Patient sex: F
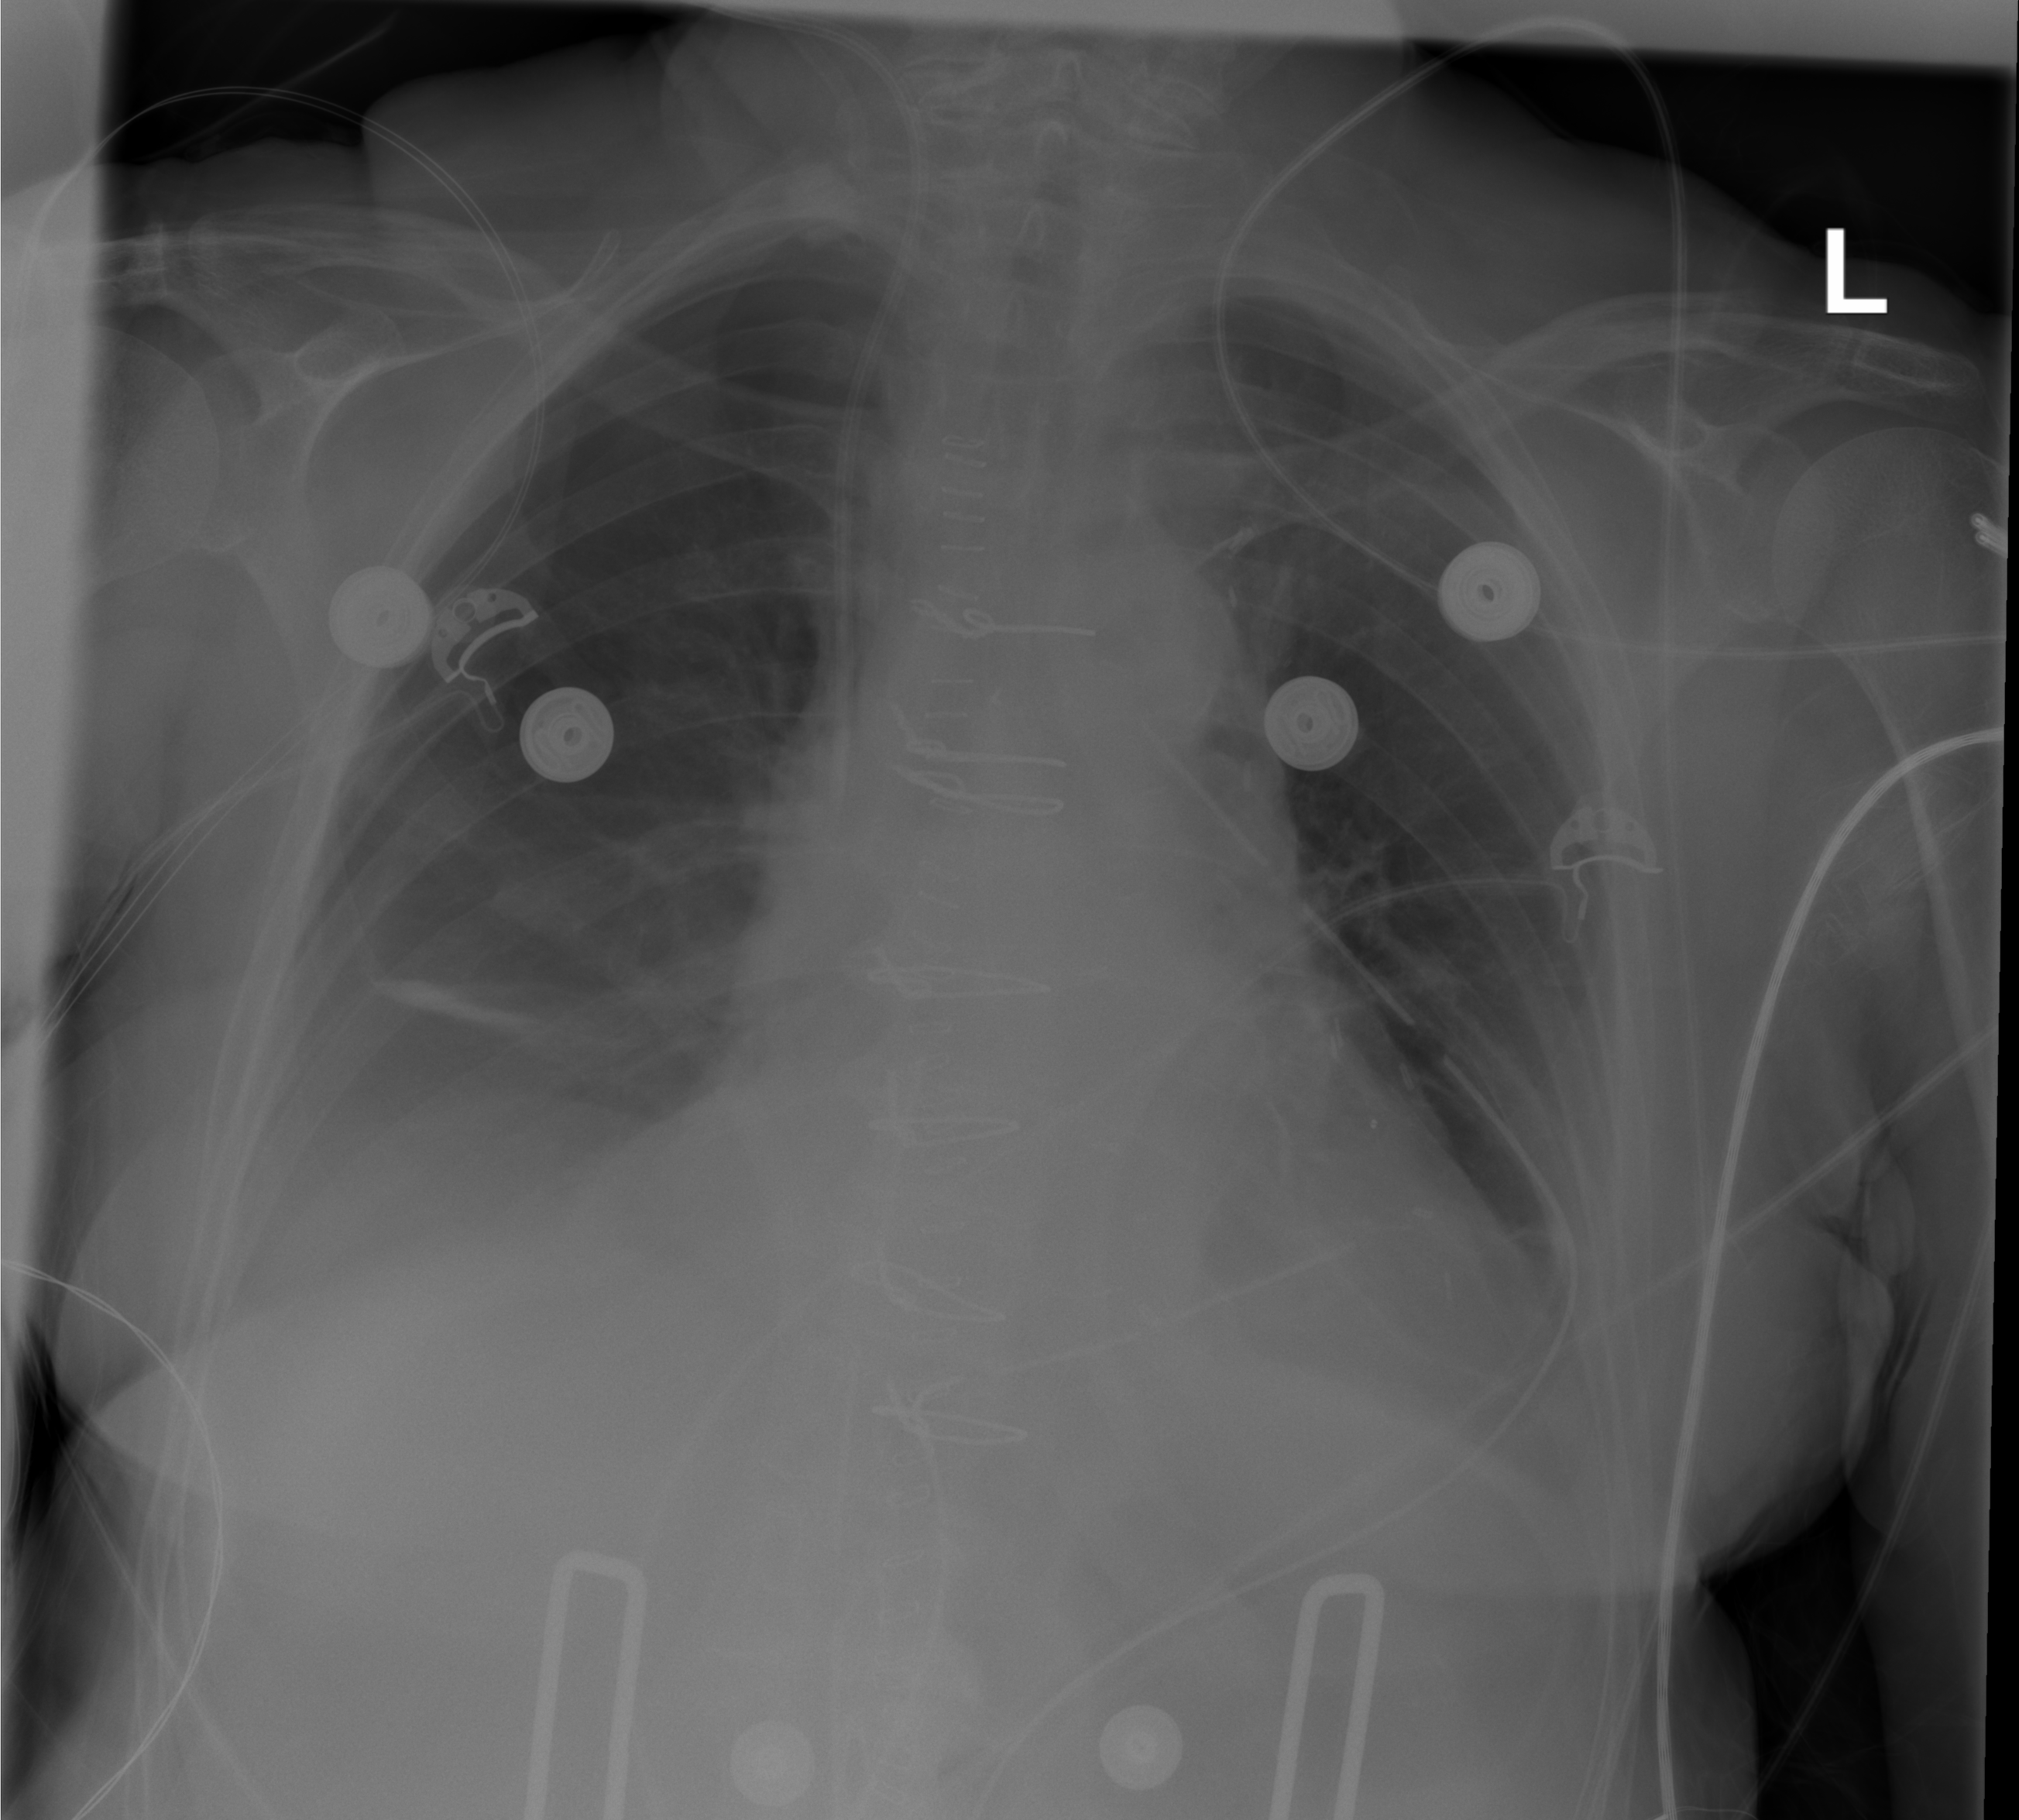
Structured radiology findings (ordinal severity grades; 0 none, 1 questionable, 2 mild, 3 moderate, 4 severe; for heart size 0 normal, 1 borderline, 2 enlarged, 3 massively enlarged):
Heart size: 1
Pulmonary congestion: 0
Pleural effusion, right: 2
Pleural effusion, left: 1
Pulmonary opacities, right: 0
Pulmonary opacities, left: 0
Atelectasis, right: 1
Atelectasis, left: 0